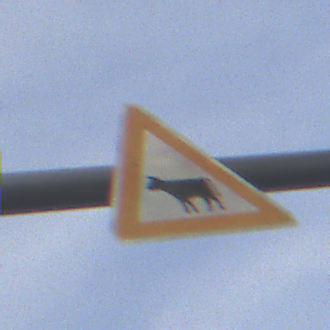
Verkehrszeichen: ViehtriebRechts
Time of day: SunriseSunset
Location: Outdoor (Urban)
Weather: PartlyCloudy
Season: NotSpecified
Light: Natural